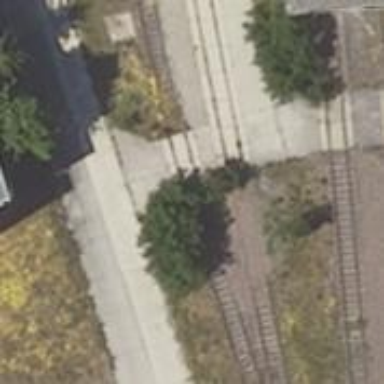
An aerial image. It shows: Disused railway yard.